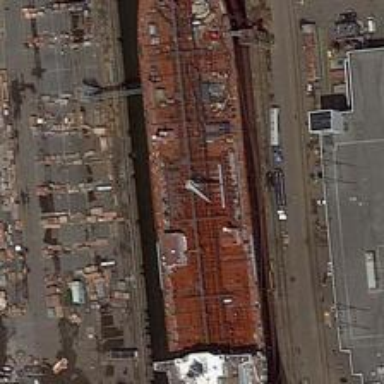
A huge ship is at the dock for inspection .